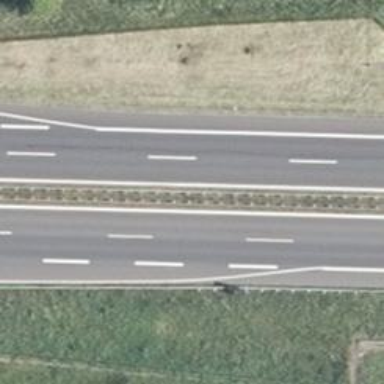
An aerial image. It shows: Asphalt motorway categorized as trunk road.